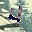
Label: 4